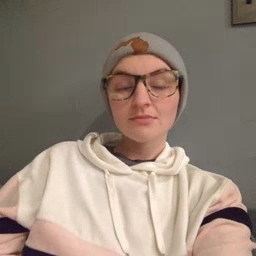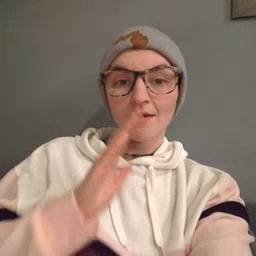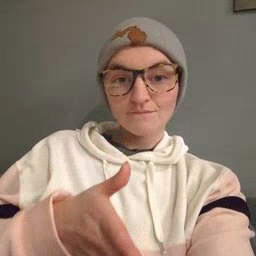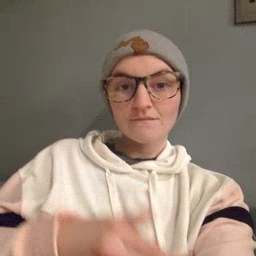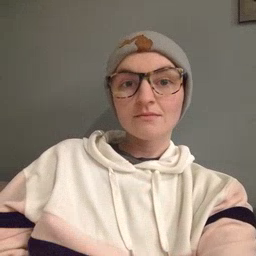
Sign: after